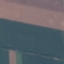
Land use / land cover: AnnualCrop